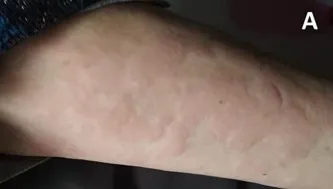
Resolution of urticarial rash after BTK inhibitor ibrutinib therapy [ pre-treatment.
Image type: medical_photograph (skin_photograph)